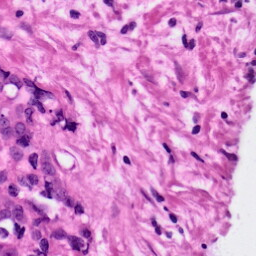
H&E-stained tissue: Ovarian